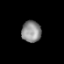
Tissue: prostate
Cell type: T cells
Senescence score: 0.6882
Nuclear area (px): 410
Mean DAPI intensity: 140.62